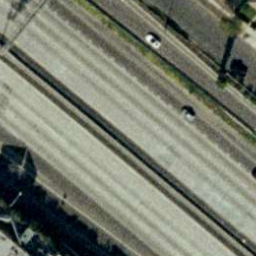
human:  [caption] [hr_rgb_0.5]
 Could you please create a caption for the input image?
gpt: There are two straight freeways closed to each other with some cars on the roads .

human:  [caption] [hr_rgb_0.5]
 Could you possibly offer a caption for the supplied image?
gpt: Two straight freeways closed to each other with some cars on the roads .

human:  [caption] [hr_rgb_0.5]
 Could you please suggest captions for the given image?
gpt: There are two straight freeways closed to each other .

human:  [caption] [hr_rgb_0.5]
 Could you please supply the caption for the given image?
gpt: Some cars are on the freeways .

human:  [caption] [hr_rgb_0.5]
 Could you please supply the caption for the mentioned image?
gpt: There are some cars are on the freeways .